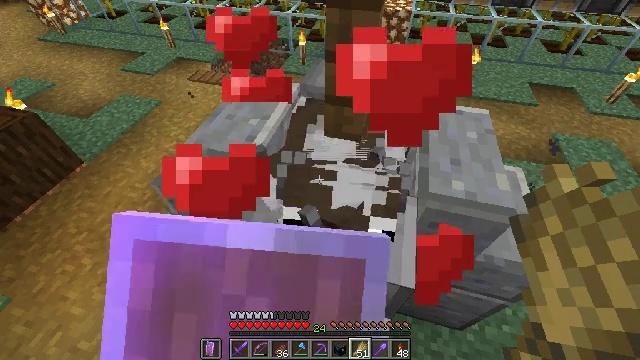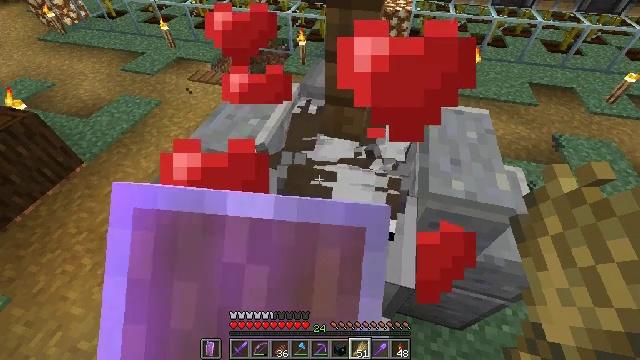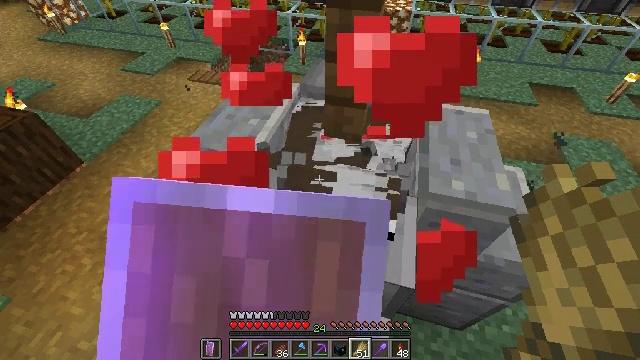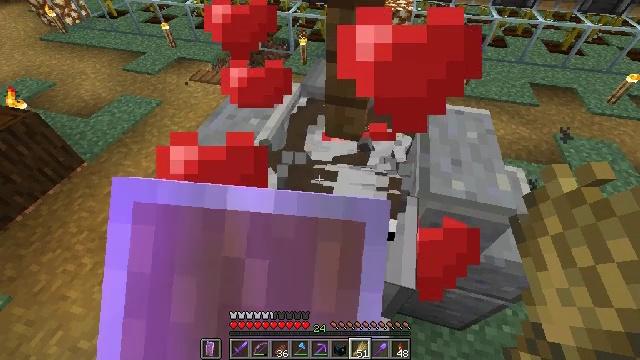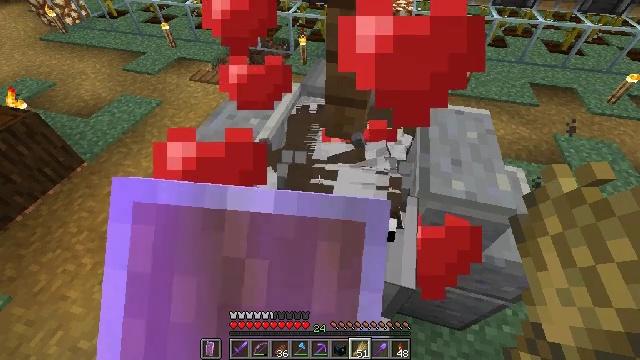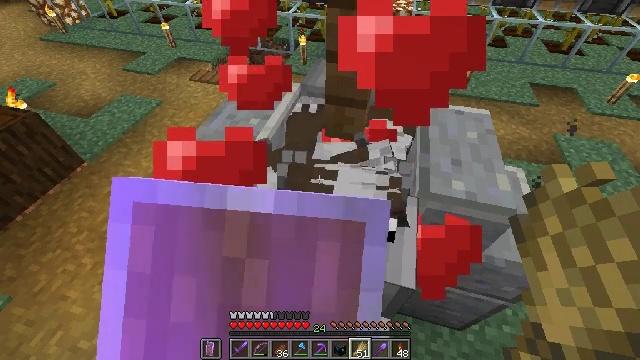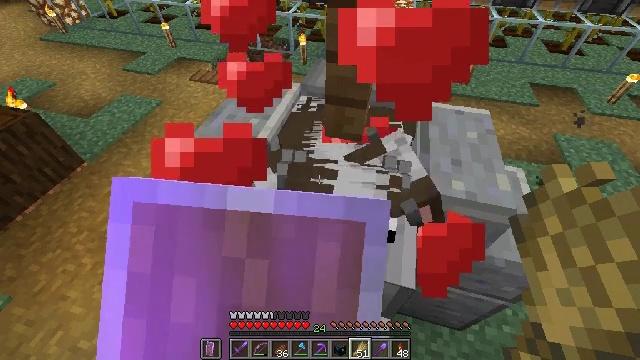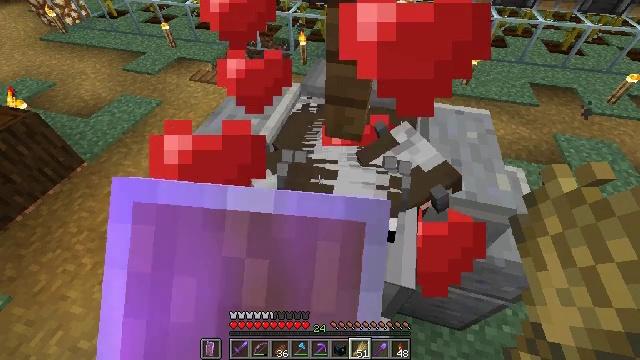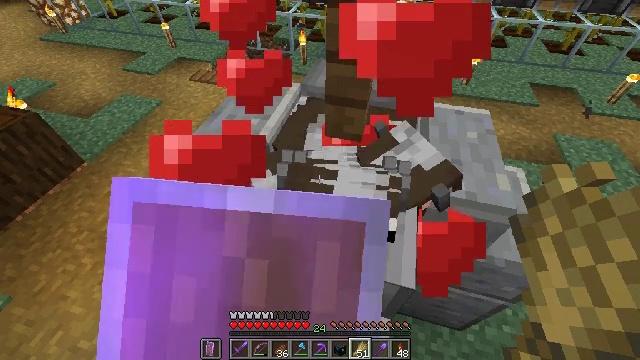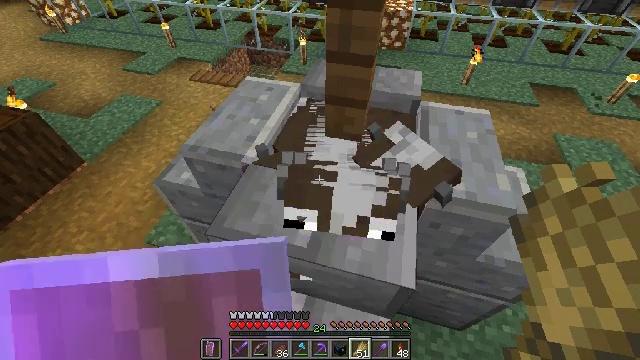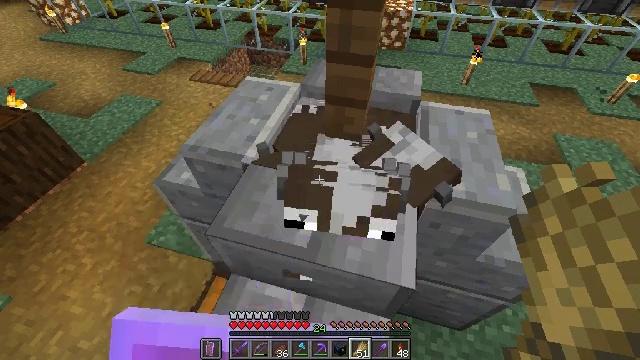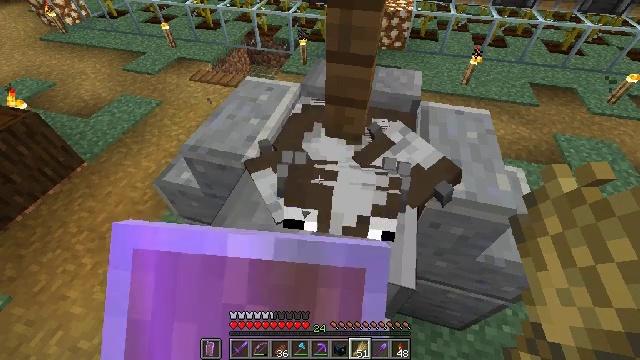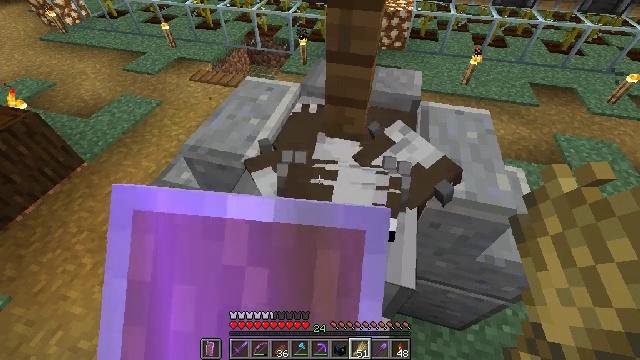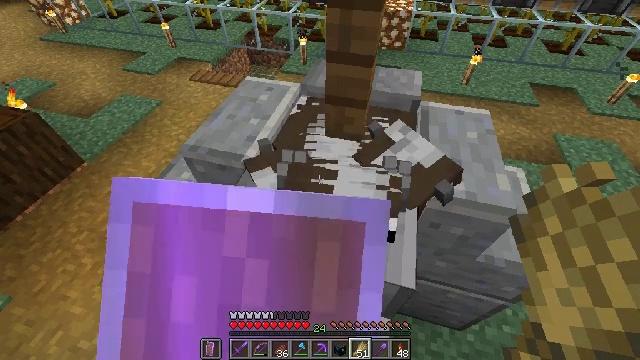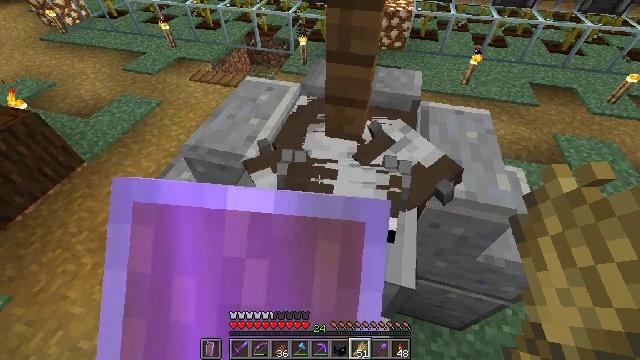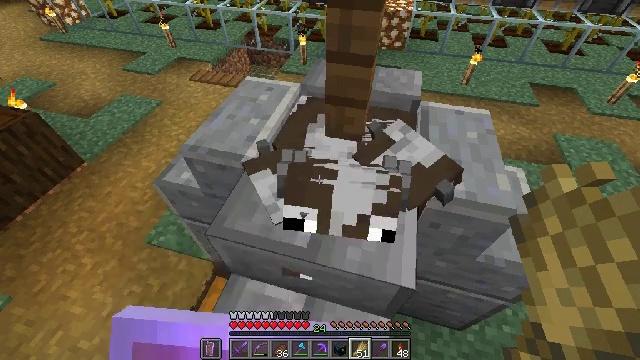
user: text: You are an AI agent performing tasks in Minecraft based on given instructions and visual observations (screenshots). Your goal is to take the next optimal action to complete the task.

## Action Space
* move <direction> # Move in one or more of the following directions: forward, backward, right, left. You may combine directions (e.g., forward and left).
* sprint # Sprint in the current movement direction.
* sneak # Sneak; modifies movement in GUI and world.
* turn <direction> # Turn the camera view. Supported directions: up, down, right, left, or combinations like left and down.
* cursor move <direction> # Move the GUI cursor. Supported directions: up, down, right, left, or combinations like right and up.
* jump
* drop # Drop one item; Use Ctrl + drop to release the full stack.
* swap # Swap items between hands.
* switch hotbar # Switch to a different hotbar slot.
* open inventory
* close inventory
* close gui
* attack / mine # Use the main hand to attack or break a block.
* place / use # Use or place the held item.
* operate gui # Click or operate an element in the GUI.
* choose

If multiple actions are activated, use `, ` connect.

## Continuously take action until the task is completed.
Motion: motion action
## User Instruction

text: Kill mobs.
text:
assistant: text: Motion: use / place
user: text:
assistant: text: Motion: use / place
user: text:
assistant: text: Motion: use / place
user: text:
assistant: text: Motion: use / place
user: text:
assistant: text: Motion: use / place
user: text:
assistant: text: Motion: use / place
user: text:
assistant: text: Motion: use / place
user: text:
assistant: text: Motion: use / place
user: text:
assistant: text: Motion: no_op
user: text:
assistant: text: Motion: use / place
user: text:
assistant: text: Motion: use / place
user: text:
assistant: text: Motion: use / place
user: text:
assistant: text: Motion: use / place
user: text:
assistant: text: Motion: use / place
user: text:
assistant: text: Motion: use / place
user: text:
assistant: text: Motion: use / place
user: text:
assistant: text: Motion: use / place
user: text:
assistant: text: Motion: use / place
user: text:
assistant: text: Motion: use / place
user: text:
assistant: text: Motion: no_op
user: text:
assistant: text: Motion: use / place
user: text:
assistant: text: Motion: use / place
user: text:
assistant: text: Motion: use / place
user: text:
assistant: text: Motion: use / place
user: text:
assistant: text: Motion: use / place
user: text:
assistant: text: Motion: use / place
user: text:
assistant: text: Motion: use / place
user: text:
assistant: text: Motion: use / place
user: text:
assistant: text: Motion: move forward, use / place
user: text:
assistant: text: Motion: move forward, use / place